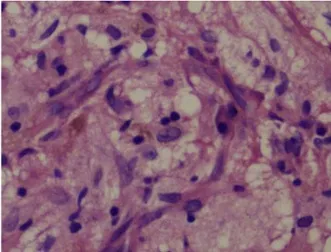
Patient 1 subsequent bone marrow biopsy. (B) Bone marrow trephine biopsy showing the morphology of Langerhans cells at higher magnification, the cells having grooved nuclei (Hematoxylin and Eosin stain, magnification 400X).
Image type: pathology (h&e)